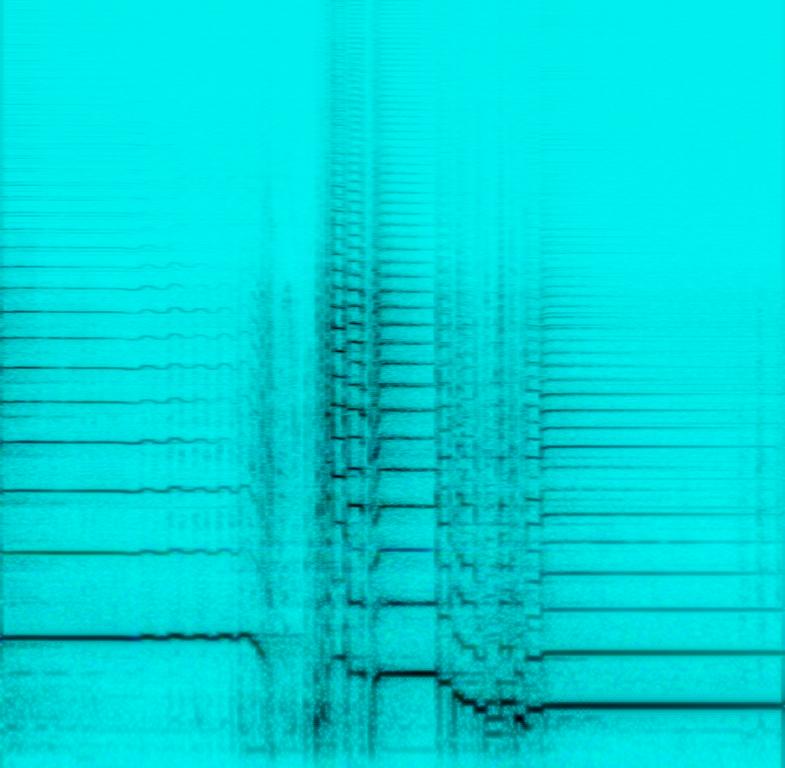
The low quality recording features a passionate electric guitar solo melody being played. It is a bit reverberant too.